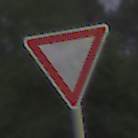
Verkehrszeichen: VorfahrtGewaehren
Umgebung: Outdoor, Urban
Tageszeit: SunriseSunset
Wetter: PartlyCloudy
Licht: Natural
Jahreszeit: NotSpecified
Kontrast: LowContrast